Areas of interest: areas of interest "Parking Lot"
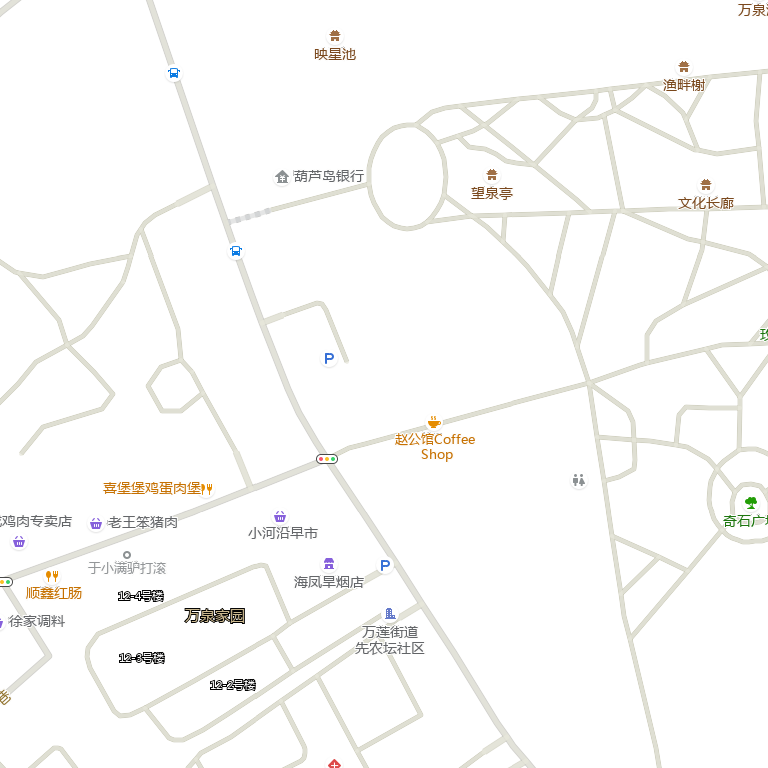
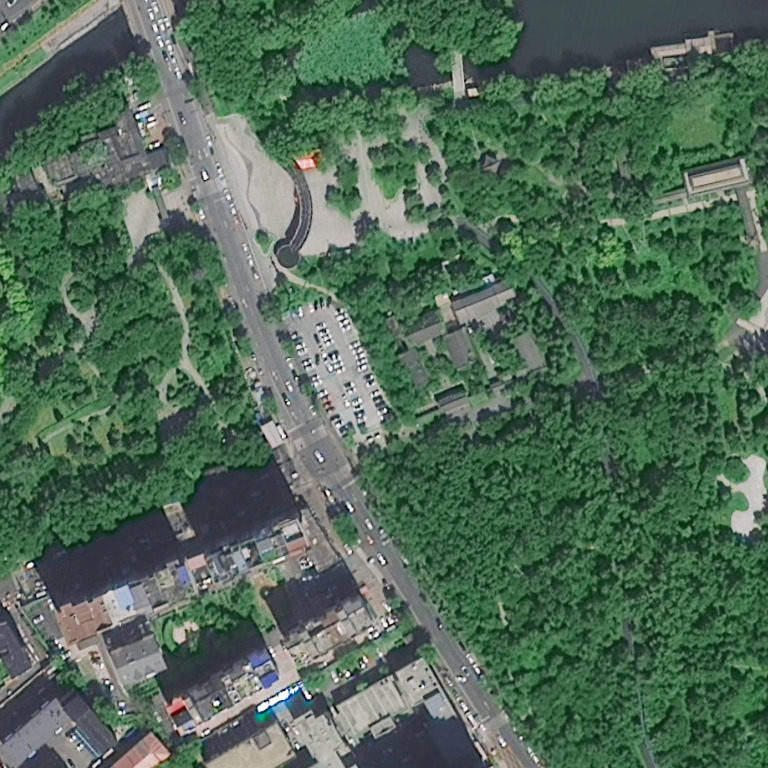